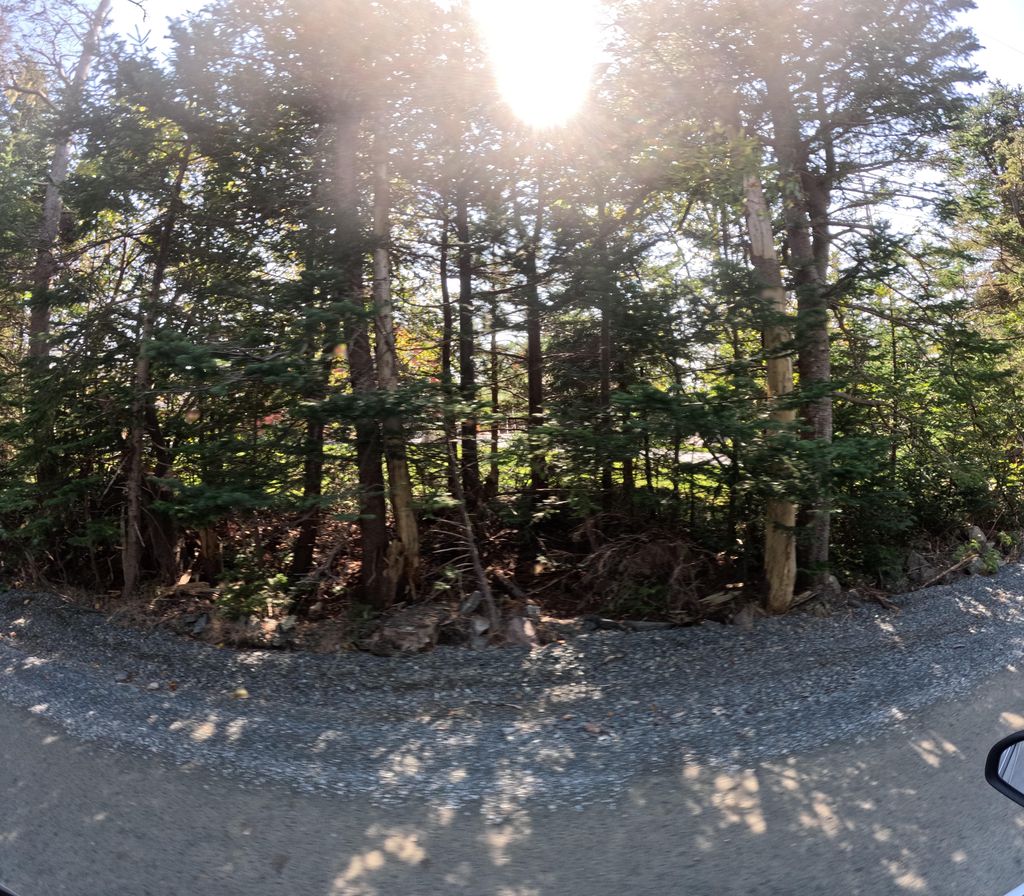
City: st_johns